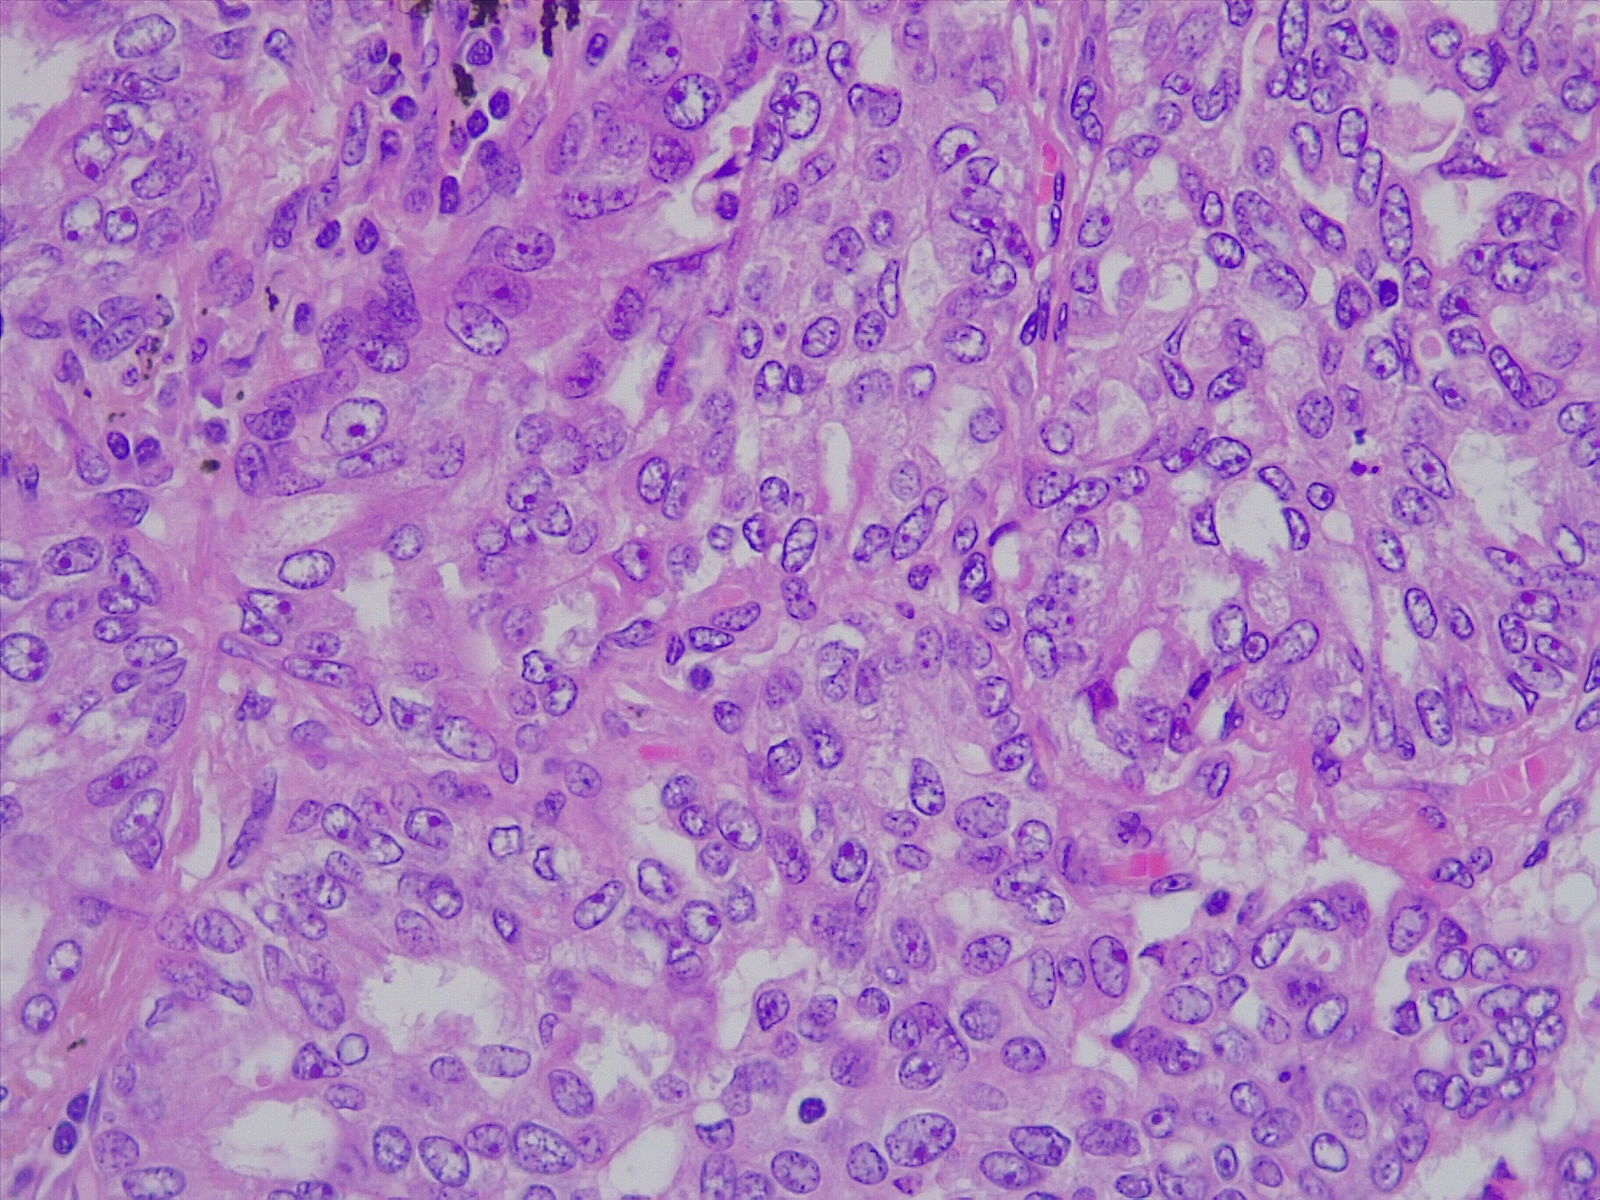
Label: lung adenocarcinoma, moderately differentiated